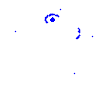
Particle: electron